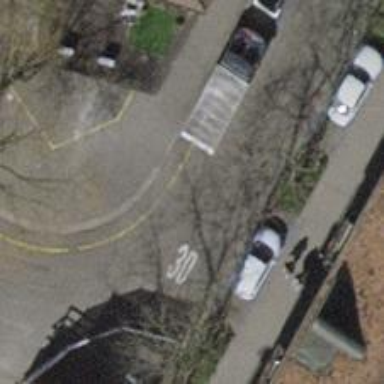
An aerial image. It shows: Residential road with separate sidewalk and opposite cycleway. The surface is asphalt.